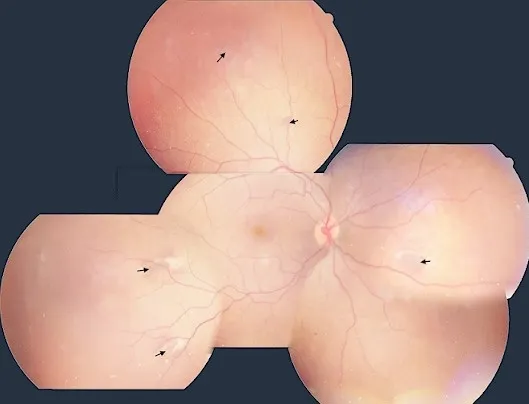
Fundus photomontage: multiple egg-shaped hyperpigmented retinal lesions surrounded by a depigmented halo (black arrows).
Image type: medical_photograph (other_medical_photograph)